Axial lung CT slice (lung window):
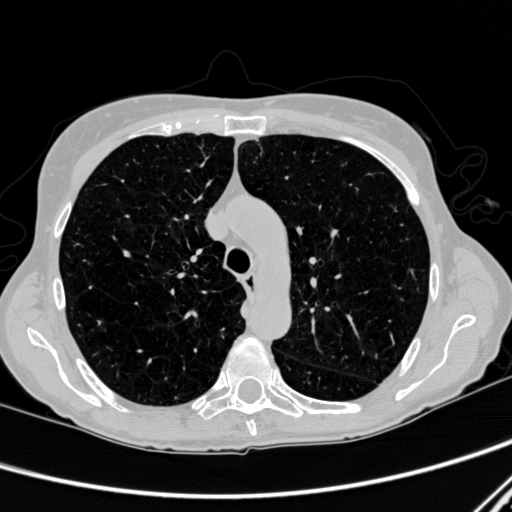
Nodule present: no